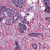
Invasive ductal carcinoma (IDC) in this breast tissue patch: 1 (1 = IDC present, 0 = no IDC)